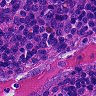
Metastatic tissue present: no